Interaction volume radius: 5 \u00c5
Interaction volume height: 20 \u00c5
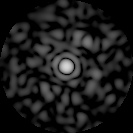
Disorder parameter: 0.8004